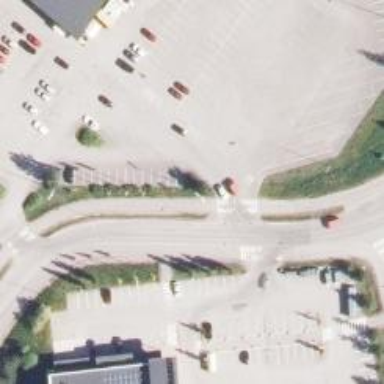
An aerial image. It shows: Marked crossing on the road.